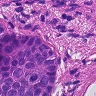
Metastatic tissue present: yes